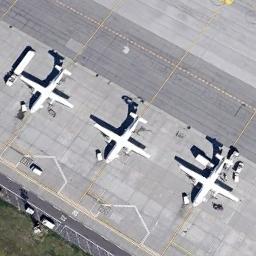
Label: airplane